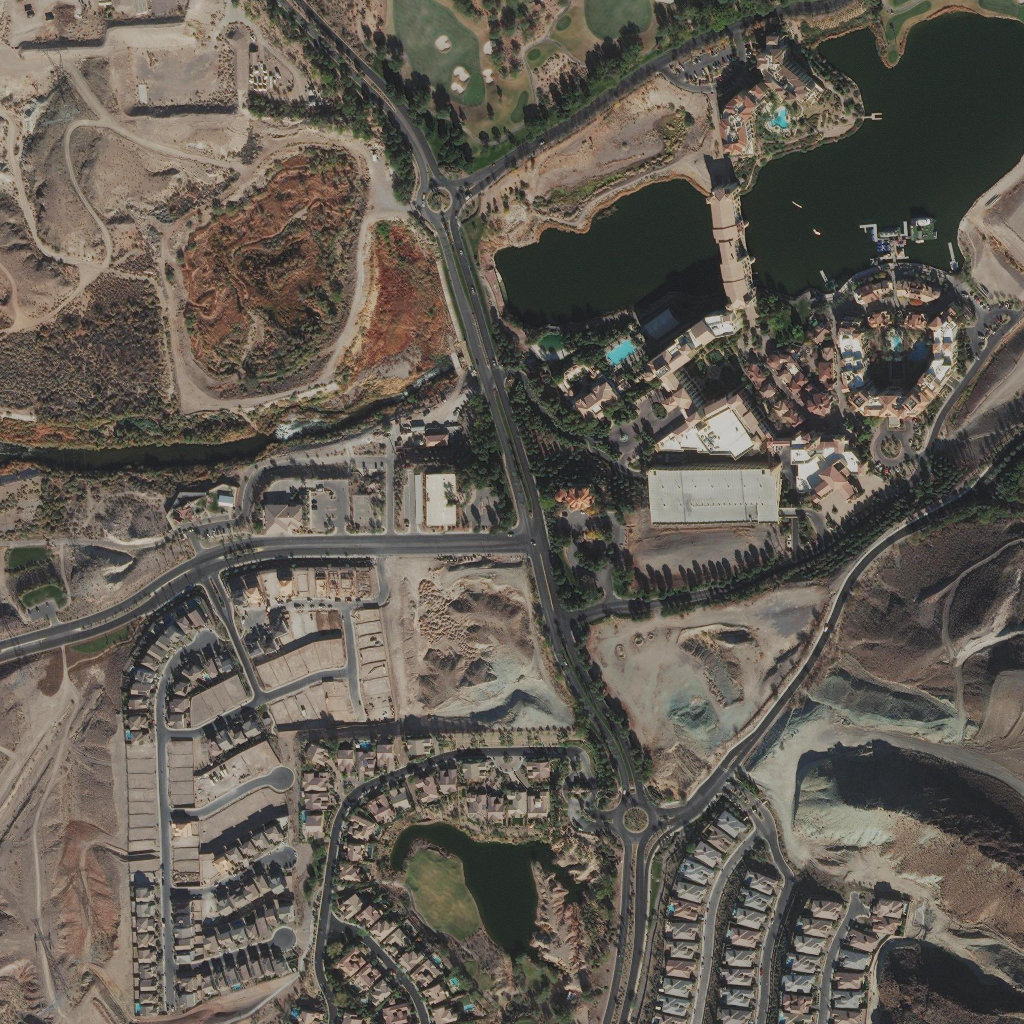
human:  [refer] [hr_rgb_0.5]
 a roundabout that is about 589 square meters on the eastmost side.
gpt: <box>[[85, 42, 88, 45, 0]]</box>

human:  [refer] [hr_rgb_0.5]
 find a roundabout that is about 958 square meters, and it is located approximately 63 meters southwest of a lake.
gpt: <box>[[40, 17, 44, 21, 0]]</box>